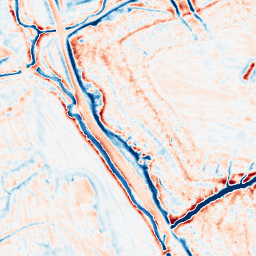
Category: edge_preserving
Decomposition family: bilateral
Decomposition parameters: d: 15
sigma_color: 100
sigma_space: 100
Upsampling method: quadratic
Upsampling parameters: scale: 8
Upsampling scale: 8